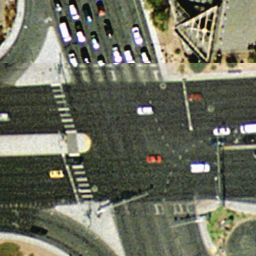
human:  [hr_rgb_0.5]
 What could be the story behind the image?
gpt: intersection